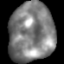
Tissue: lung
Cell type: Others
Senescence score: 0.2398
Nuclear area (px): 2610
Mean DAPI intensity: 128.226